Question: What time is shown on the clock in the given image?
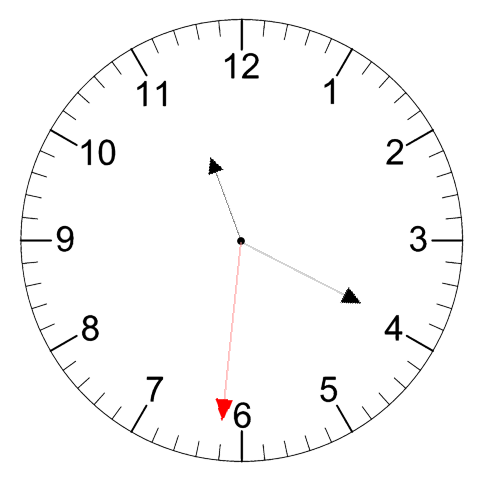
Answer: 11:19:31